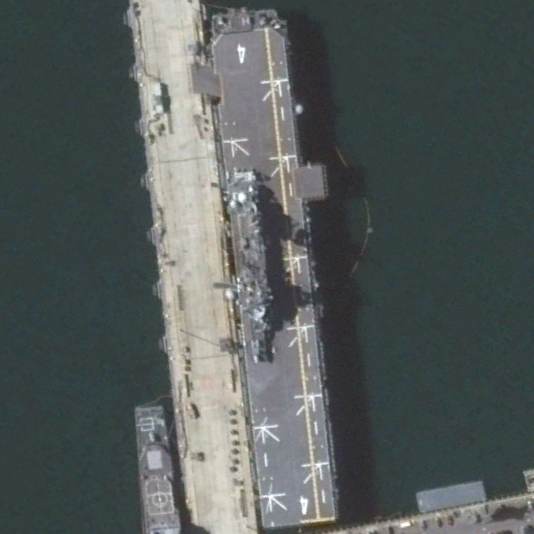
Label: assault